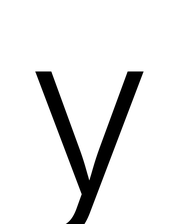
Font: Inter_Light